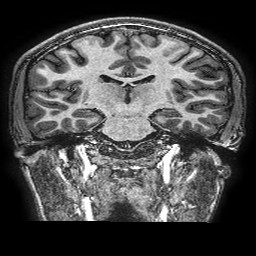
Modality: T1w
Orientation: sagittal
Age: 17
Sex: male
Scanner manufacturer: ge
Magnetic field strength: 3 T
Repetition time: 0.00766 s
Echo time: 0.003476 s